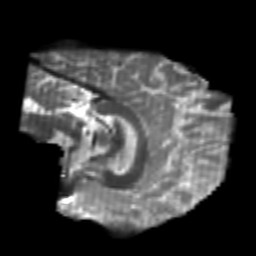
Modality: T2w
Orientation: sagittal
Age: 23
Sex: male
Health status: healthy
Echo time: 0.074 s